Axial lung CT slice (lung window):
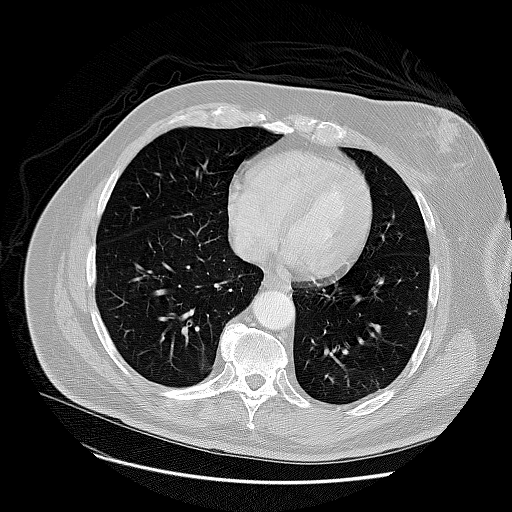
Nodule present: no